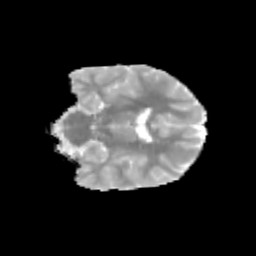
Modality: MD
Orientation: coronal
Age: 9
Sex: male
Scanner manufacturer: siemens
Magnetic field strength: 3 T
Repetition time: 3.8 s
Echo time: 0.07 s